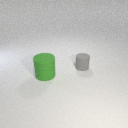
small gray rubber cylinder behind large green rubber cylinder